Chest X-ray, AP view. Patient: 43 years old, sex F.
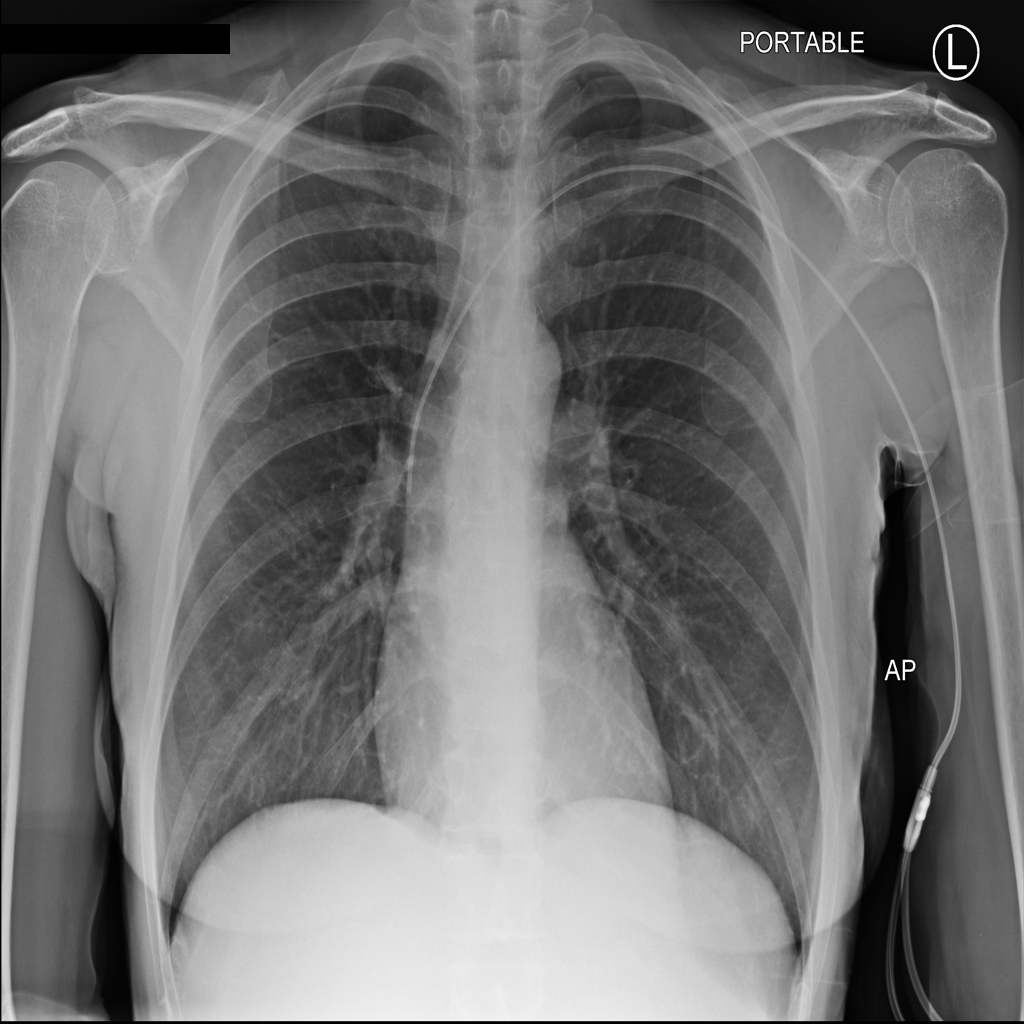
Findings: No Finding